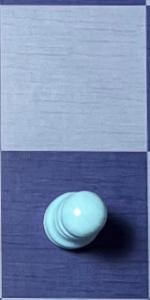
Label: Pawn_White